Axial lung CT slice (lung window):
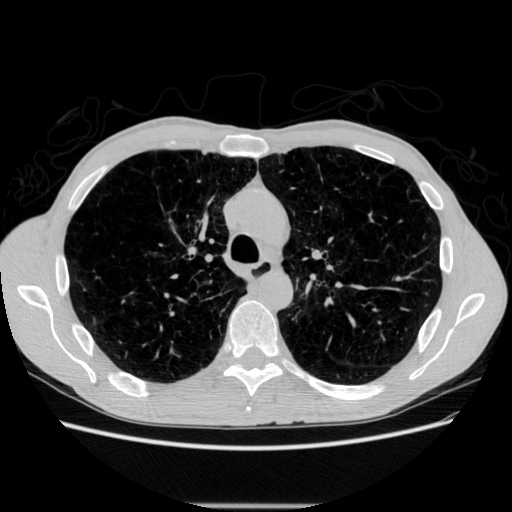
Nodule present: no